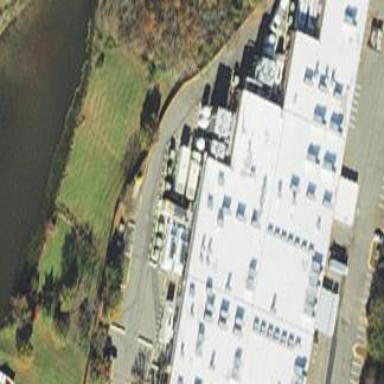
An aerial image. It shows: Data center building.